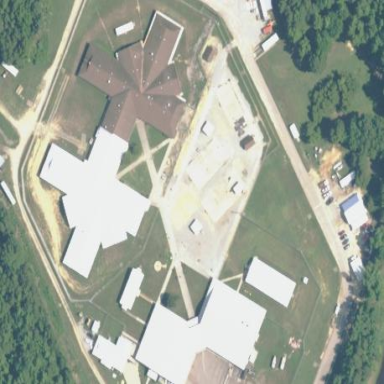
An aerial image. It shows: Prison with surrounding fence.